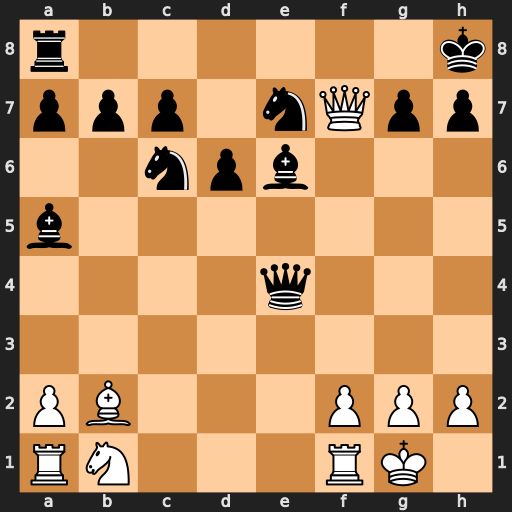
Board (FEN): r6k/ppp1nQpp/2npb3/b7/4q3/8/PB3PPP/RN3RK1
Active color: w
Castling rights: -
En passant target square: -
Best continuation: Bxg7#